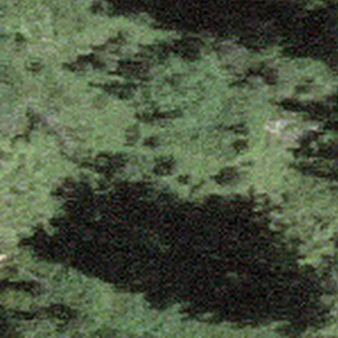
Label: other